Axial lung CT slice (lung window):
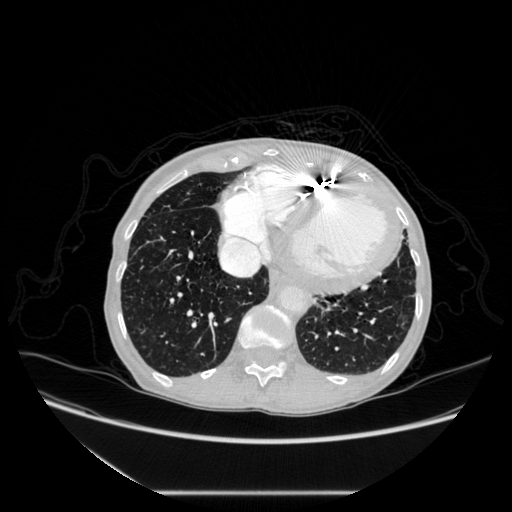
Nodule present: no